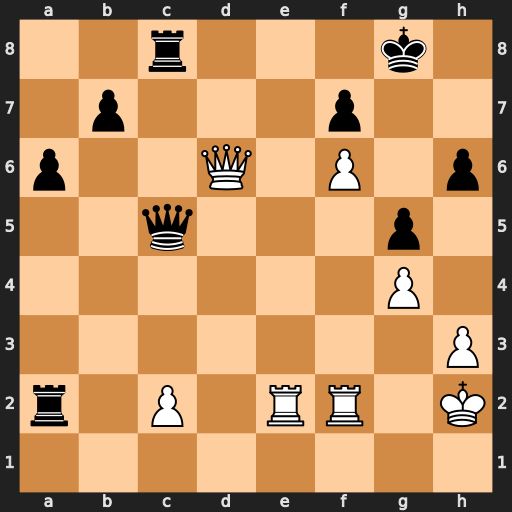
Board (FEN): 2r3k1/1p3p2/p2Q1P1p/2q3p1/6P1/7P/r1P1RR1K/8
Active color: w
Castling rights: -
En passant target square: -
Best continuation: Re8+ Rxe8 Qxc5